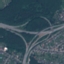
Label: Highway